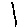
Label: line